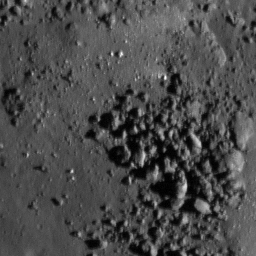
Pit: Rutherfurd 2
Host crater: Rutherfurd
Host type: impact_melt
Lunar coordinates: latitude -60.776, longitude 348.253